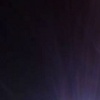
Label: space